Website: apple
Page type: customer-info-address
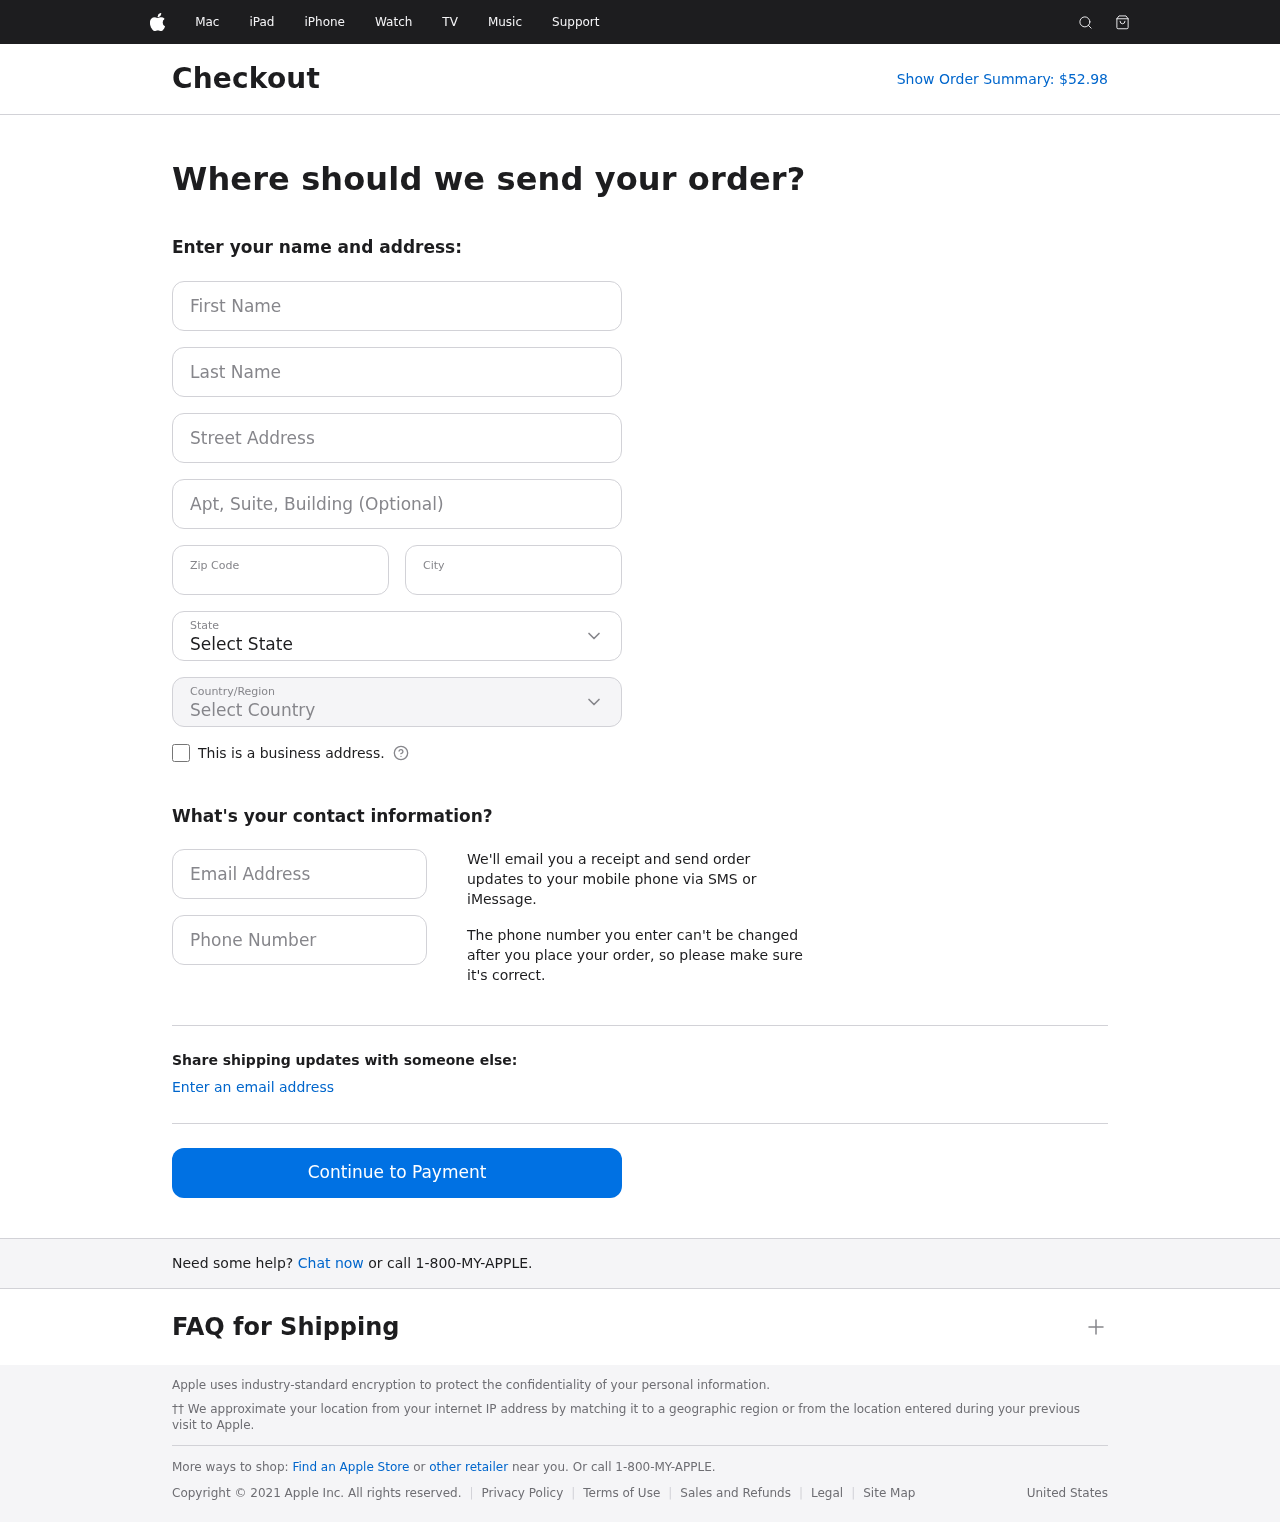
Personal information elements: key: PII_CITY
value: North Sara
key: PII_COUNTRY
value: United States
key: PII_EMAIL
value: jbrown@hotmail.com
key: PII_FIRSTNAME
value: Jamie
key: PII_LASTNAME
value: Brown
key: PII_PHONE
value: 6666980276
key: PII_POSTCODE
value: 71732
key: PII_STATE
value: MP
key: PII_STREET
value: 937 Nathan Road
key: PII_STREET2
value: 588 Brown Stravenue Suite 266
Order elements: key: ORDER_TOTAL
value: Show Order Summary: $52.98